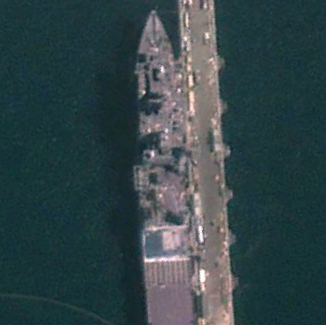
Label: combat